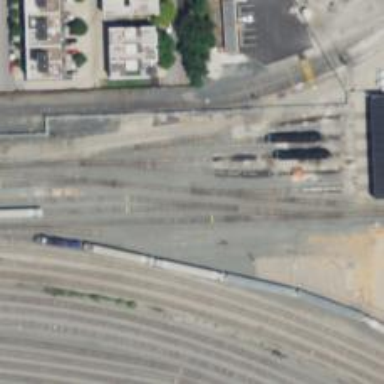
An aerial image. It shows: Railway yard used for servicing trains.